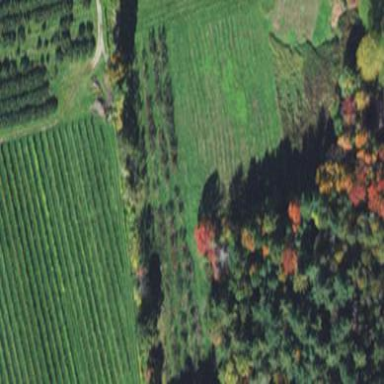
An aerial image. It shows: Orchard.